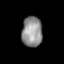
Tissue: skin
Cell type: Epithelial cells
Senescence score: 0.8541
Nuclear area (px): 613
Mean DAPI intensity: 143.639